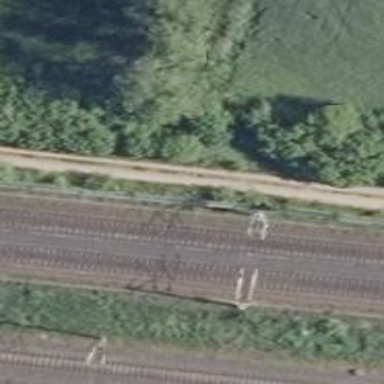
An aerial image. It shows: Railway milestone with catenary mast.